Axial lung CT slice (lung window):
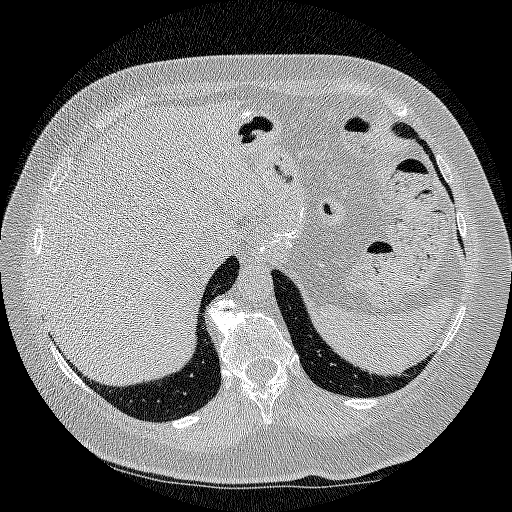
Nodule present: no